Question: Earlier this week, I asked a question about getting an area chart to drop off vertically instead of diagonally when I don't have enough data for some series.
<URL>
teyley's answer works really well, that's exactly what I wanted. However, there is now some situations where I will have data for February to August for example but no data for January (because the employee wasn't yet in the enterprise at this moment for example).
It does create a diagonal drop off at the beginning of the chart again even though January's data are set to 'NA()'. Using teyley's answer, I can get dynamic ranges for the series, but it still has to be progressive, the first row of data will always be January using that method. What to do if the data for a specific series actually starts on February?
So, assuming I have data for February to August, using teyley's example and answer, how could I make it so that there is a vertical drop off in February instead of a diagonal going down to 0 on January?
Here is the formula for the dynamic named range:
'''
FirstSeries = OFFSET($B$1,1,0,COUNT($B:$B),1)
'''
Then, I use this in the chart for each series as shown in my earlier question:
'''
=SERIES($B$1,$A$2:$A:$A13,Book1!FirstSeries,1)
'''
---

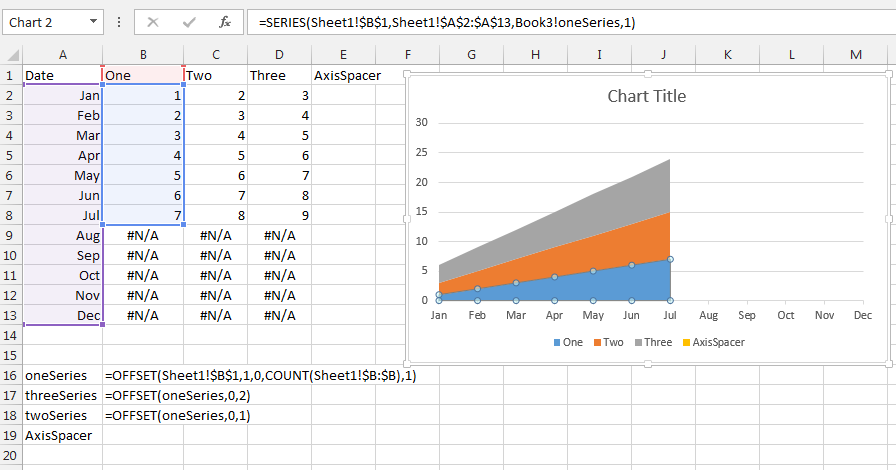
Answer: I got this answer from another forum, but I've been looking quite a while for the answer, so I'll post it here as well. The original thread can be found here:
<URL>
- -
I haven't researched how you can apply this with dynamic named ranges.